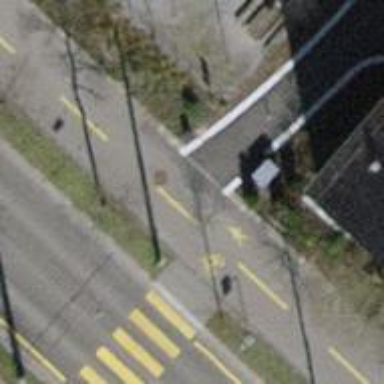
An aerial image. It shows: Asphalt cycleway with asphalt footway alongside it.